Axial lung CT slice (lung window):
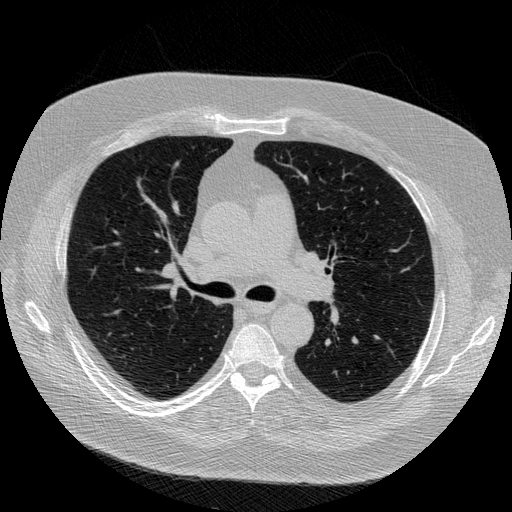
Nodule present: no